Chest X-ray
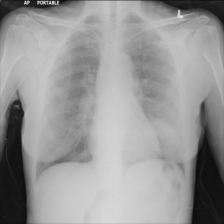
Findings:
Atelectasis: negative
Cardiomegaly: negative
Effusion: negative
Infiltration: negative
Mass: negative
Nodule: negative
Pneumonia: negative
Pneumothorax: negative
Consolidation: negative
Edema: negative
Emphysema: negative
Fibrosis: negative
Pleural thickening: negative
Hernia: negative